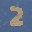
Label: 2